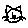
Label: cat